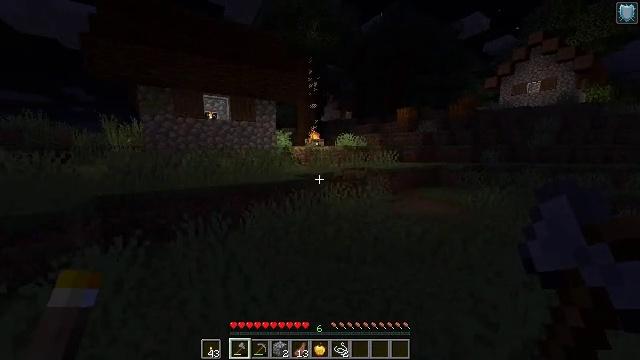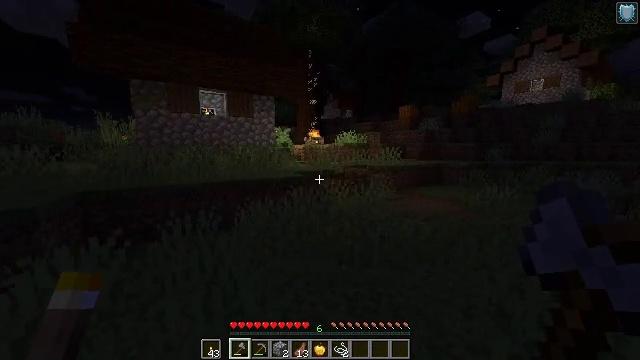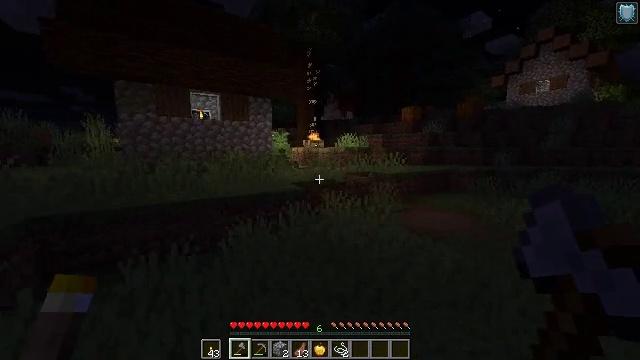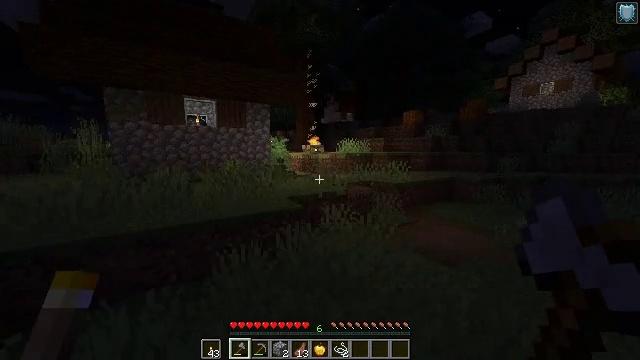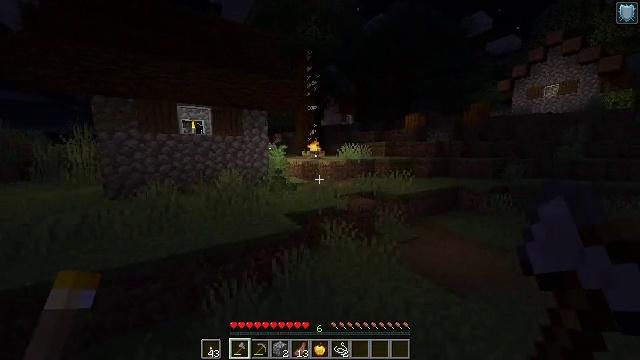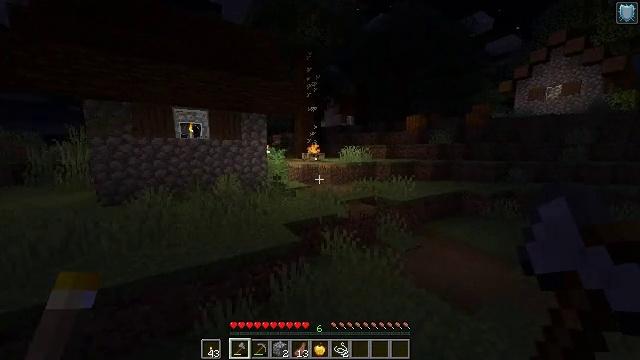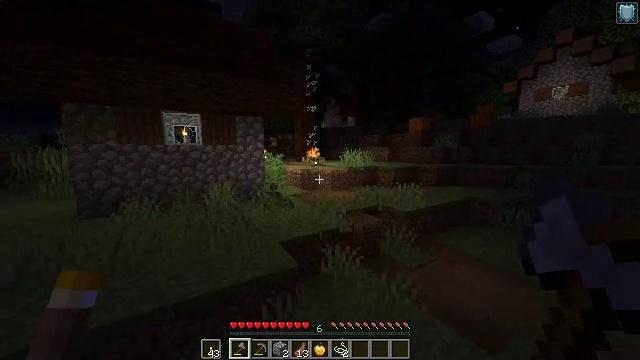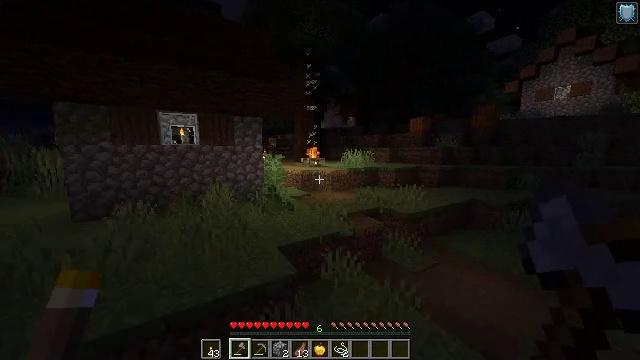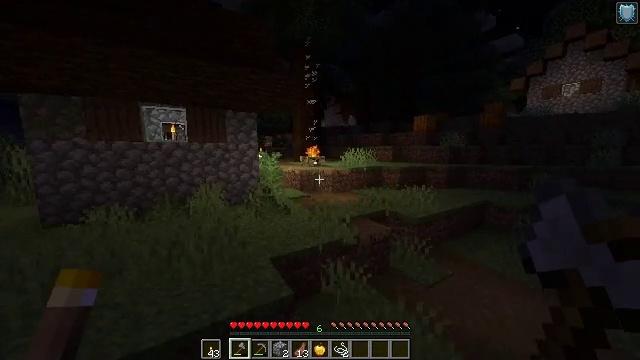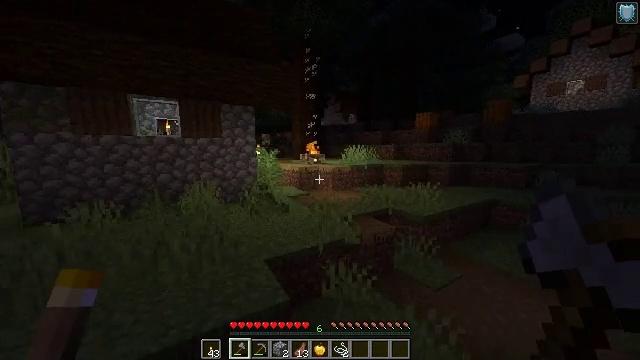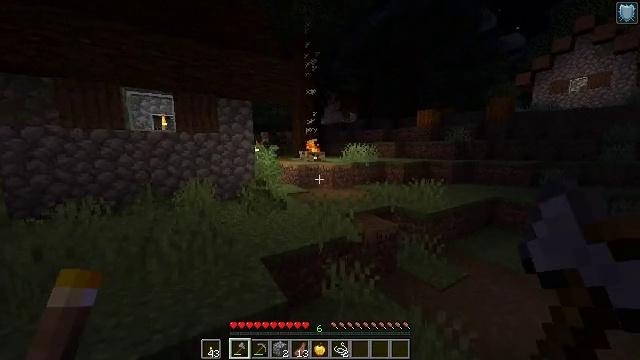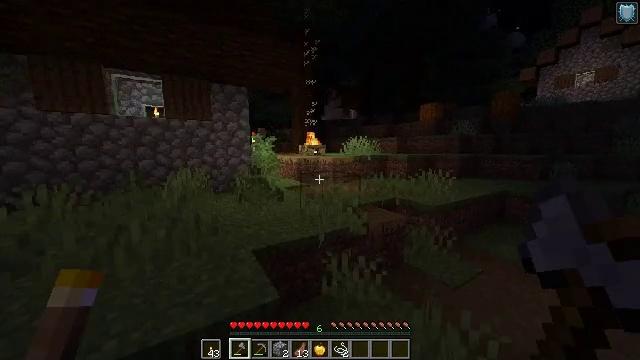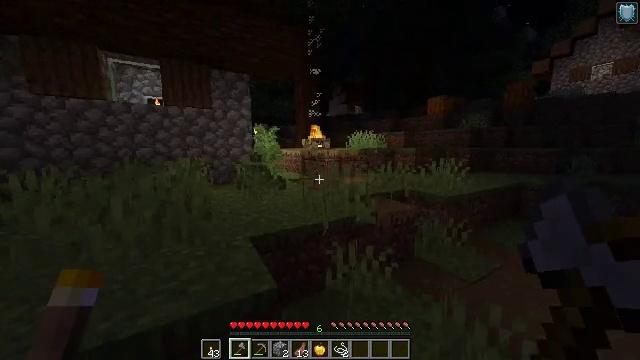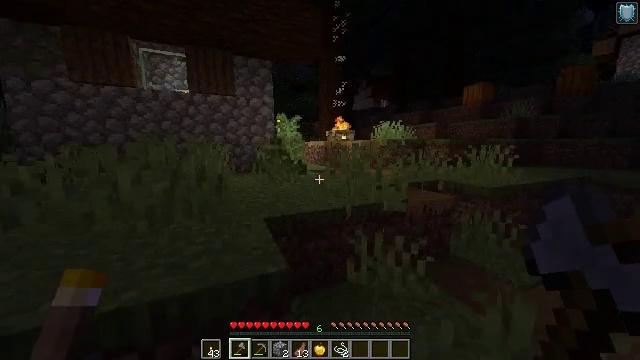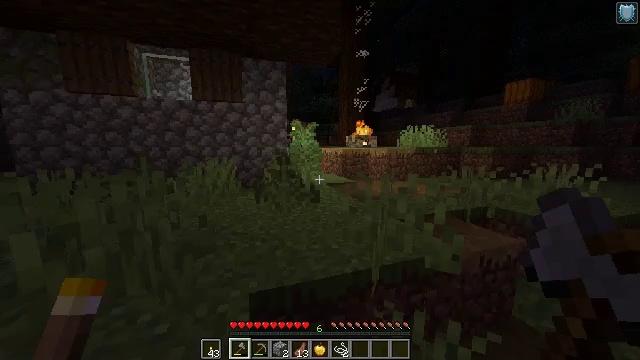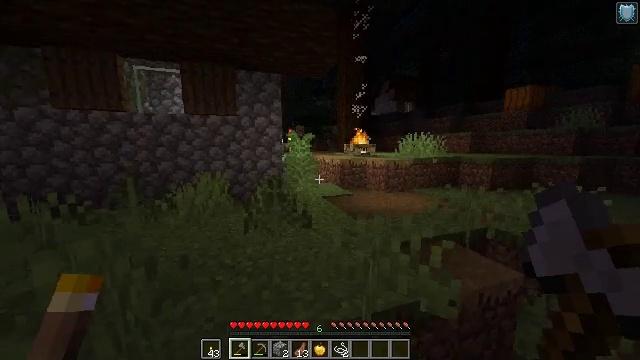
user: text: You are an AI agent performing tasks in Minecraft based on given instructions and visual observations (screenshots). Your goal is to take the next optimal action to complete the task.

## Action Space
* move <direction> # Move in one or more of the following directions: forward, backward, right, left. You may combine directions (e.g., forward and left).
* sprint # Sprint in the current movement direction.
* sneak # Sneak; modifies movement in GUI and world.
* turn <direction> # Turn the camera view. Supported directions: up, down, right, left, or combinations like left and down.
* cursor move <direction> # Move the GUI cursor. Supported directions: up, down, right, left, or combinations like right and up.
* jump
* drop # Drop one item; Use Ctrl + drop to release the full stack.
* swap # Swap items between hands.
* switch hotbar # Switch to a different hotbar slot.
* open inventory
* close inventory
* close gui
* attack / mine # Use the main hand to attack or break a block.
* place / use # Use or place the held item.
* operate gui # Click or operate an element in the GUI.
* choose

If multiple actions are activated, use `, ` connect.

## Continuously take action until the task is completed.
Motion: motion action
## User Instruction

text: Make a loom with planks and string.
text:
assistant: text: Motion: move forward
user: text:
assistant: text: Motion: move forward, jump
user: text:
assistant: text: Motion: move forward, jump
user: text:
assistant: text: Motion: move forward, jump
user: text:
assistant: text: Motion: move forward
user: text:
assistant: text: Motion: move forward
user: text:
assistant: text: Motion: move forward
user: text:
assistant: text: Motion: move forward
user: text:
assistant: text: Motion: move forward
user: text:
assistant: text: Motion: move forward
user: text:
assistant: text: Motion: move forward
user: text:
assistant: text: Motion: move forward, turn left
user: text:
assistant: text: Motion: move forward, turn left, jump
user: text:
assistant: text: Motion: move forward, turn left, jump
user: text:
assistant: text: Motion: move forward, jump
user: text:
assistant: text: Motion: move forward
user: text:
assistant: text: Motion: move forward
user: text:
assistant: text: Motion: move forward
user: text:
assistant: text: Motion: move forward
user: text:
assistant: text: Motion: move forward
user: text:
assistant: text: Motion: move forward
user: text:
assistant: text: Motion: move forward
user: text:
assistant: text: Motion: move forward
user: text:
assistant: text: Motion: move forward
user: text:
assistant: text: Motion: move forward, jump
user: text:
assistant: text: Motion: move forward, jump
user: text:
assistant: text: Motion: move forward, jump
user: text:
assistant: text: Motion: move forward
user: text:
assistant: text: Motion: move forward
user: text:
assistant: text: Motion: move forward